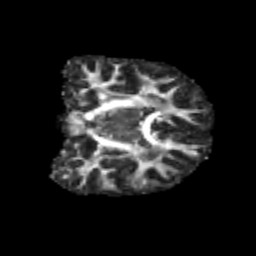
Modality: FA
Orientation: coronal
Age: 11
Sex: male
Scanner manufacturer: siemens
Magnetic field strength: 3 T
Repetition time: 3.8 s
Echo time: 0.07 s